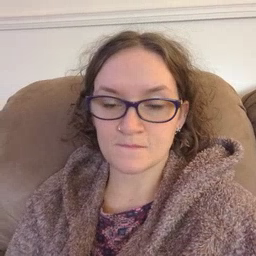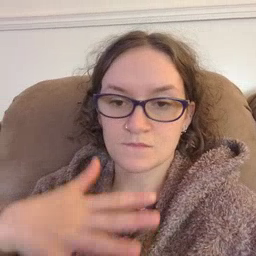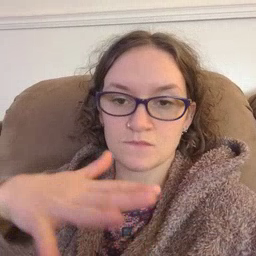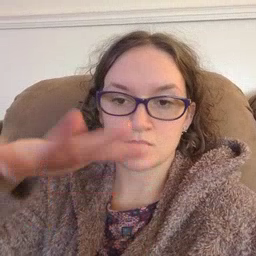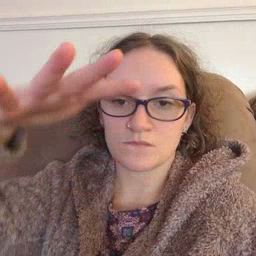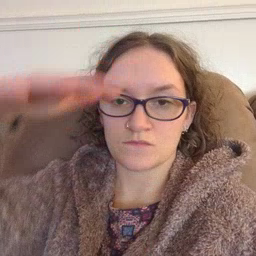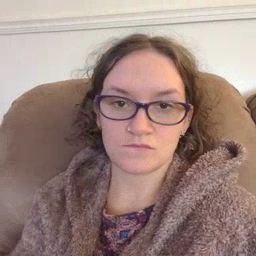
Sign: helicopter